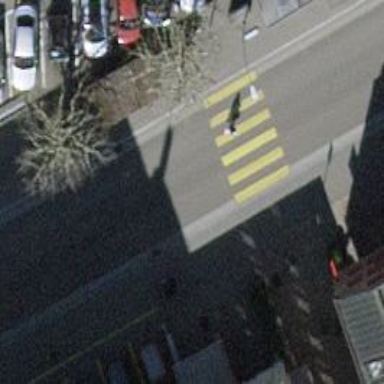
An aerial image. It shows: Zebra crossing with clear markings.